Question: I have installed the jsrouting-bundle, and this is my code:
'''
$(document).ready(function () {
$(".pmcontents").hide();
$(".pmbox").click(function () {
$(this).css("font-weight", "normal");
$(this).next().toggle();
var myValue = $('this').attr('id');
var DATA = 'sentValue=' + myValue;
$.ajax({
type: "POST",
url: Routing.generate('isread'),
data: DATA,
cache: false,
success: function (data) {
alert("database has been updated");
}
});
});
});
'''
'''
public function isreadAction() {
$request = $this->get('request');
if ($request->isXmlHttpRequest()) {
var_dump($request->request->get('sentValue'));
$em = $this->getDoctrine()->getEntityManager();
$pm = $this->getDoctrine()
->getRepository('LoginLoginBundle:Privatemessage')
->findBypmid($request->request->get('sentValue'));
$pm->setIsRead(true);
$em->flush();
return new Response();
}
}
'''
'''
isread:
path: /game/isread
defaults: { _controller: LoginLoginBundle:Default:isread }
requirements:
_method: POST
'''
But it doesn't work to update the is_read column. Also I get errors on my vendor folder:

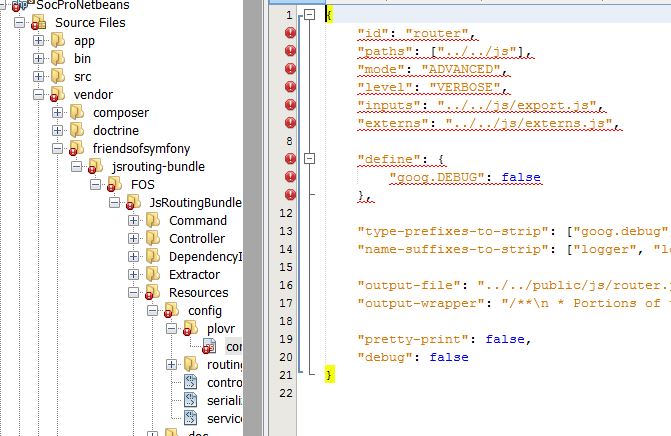
Answer: You can do that with ajax
'''
$.ajax({
type: "POST",
// Routing.generate = install fosjsroutingbundle
url: Routing.generate('the_route_of_your_contoller'),
data: DATA,
cache: false,
success: function(data){
alert("database has been updated");
}
});
'''
And the controller will have the persistance/updating role
---
the route, same as normal just add requirements :
'''
path: /..
defaults: { _controller: ..:..:.. }
requirements:
_method: POST
'''
the response
'''
return new Response();
'''
with a 'use Symfony\Component\HttpFoundation\Response;' at the top of your file
---
2nd edit
i'd do like so :
jquery :
'''
var myValue = $('this').attr('id');
//in POST ajax
var DATA = 'sentValue=' + myValue;
'''
in controller
'''
$request = $this->get('request');
if($request->isXmlHttpRequest())
{
$value = $request->request->get('sentValue');
'''